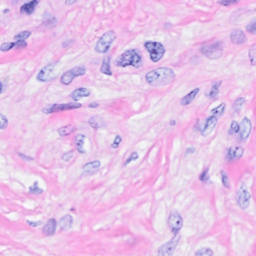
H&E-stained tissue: Breast